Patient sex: F
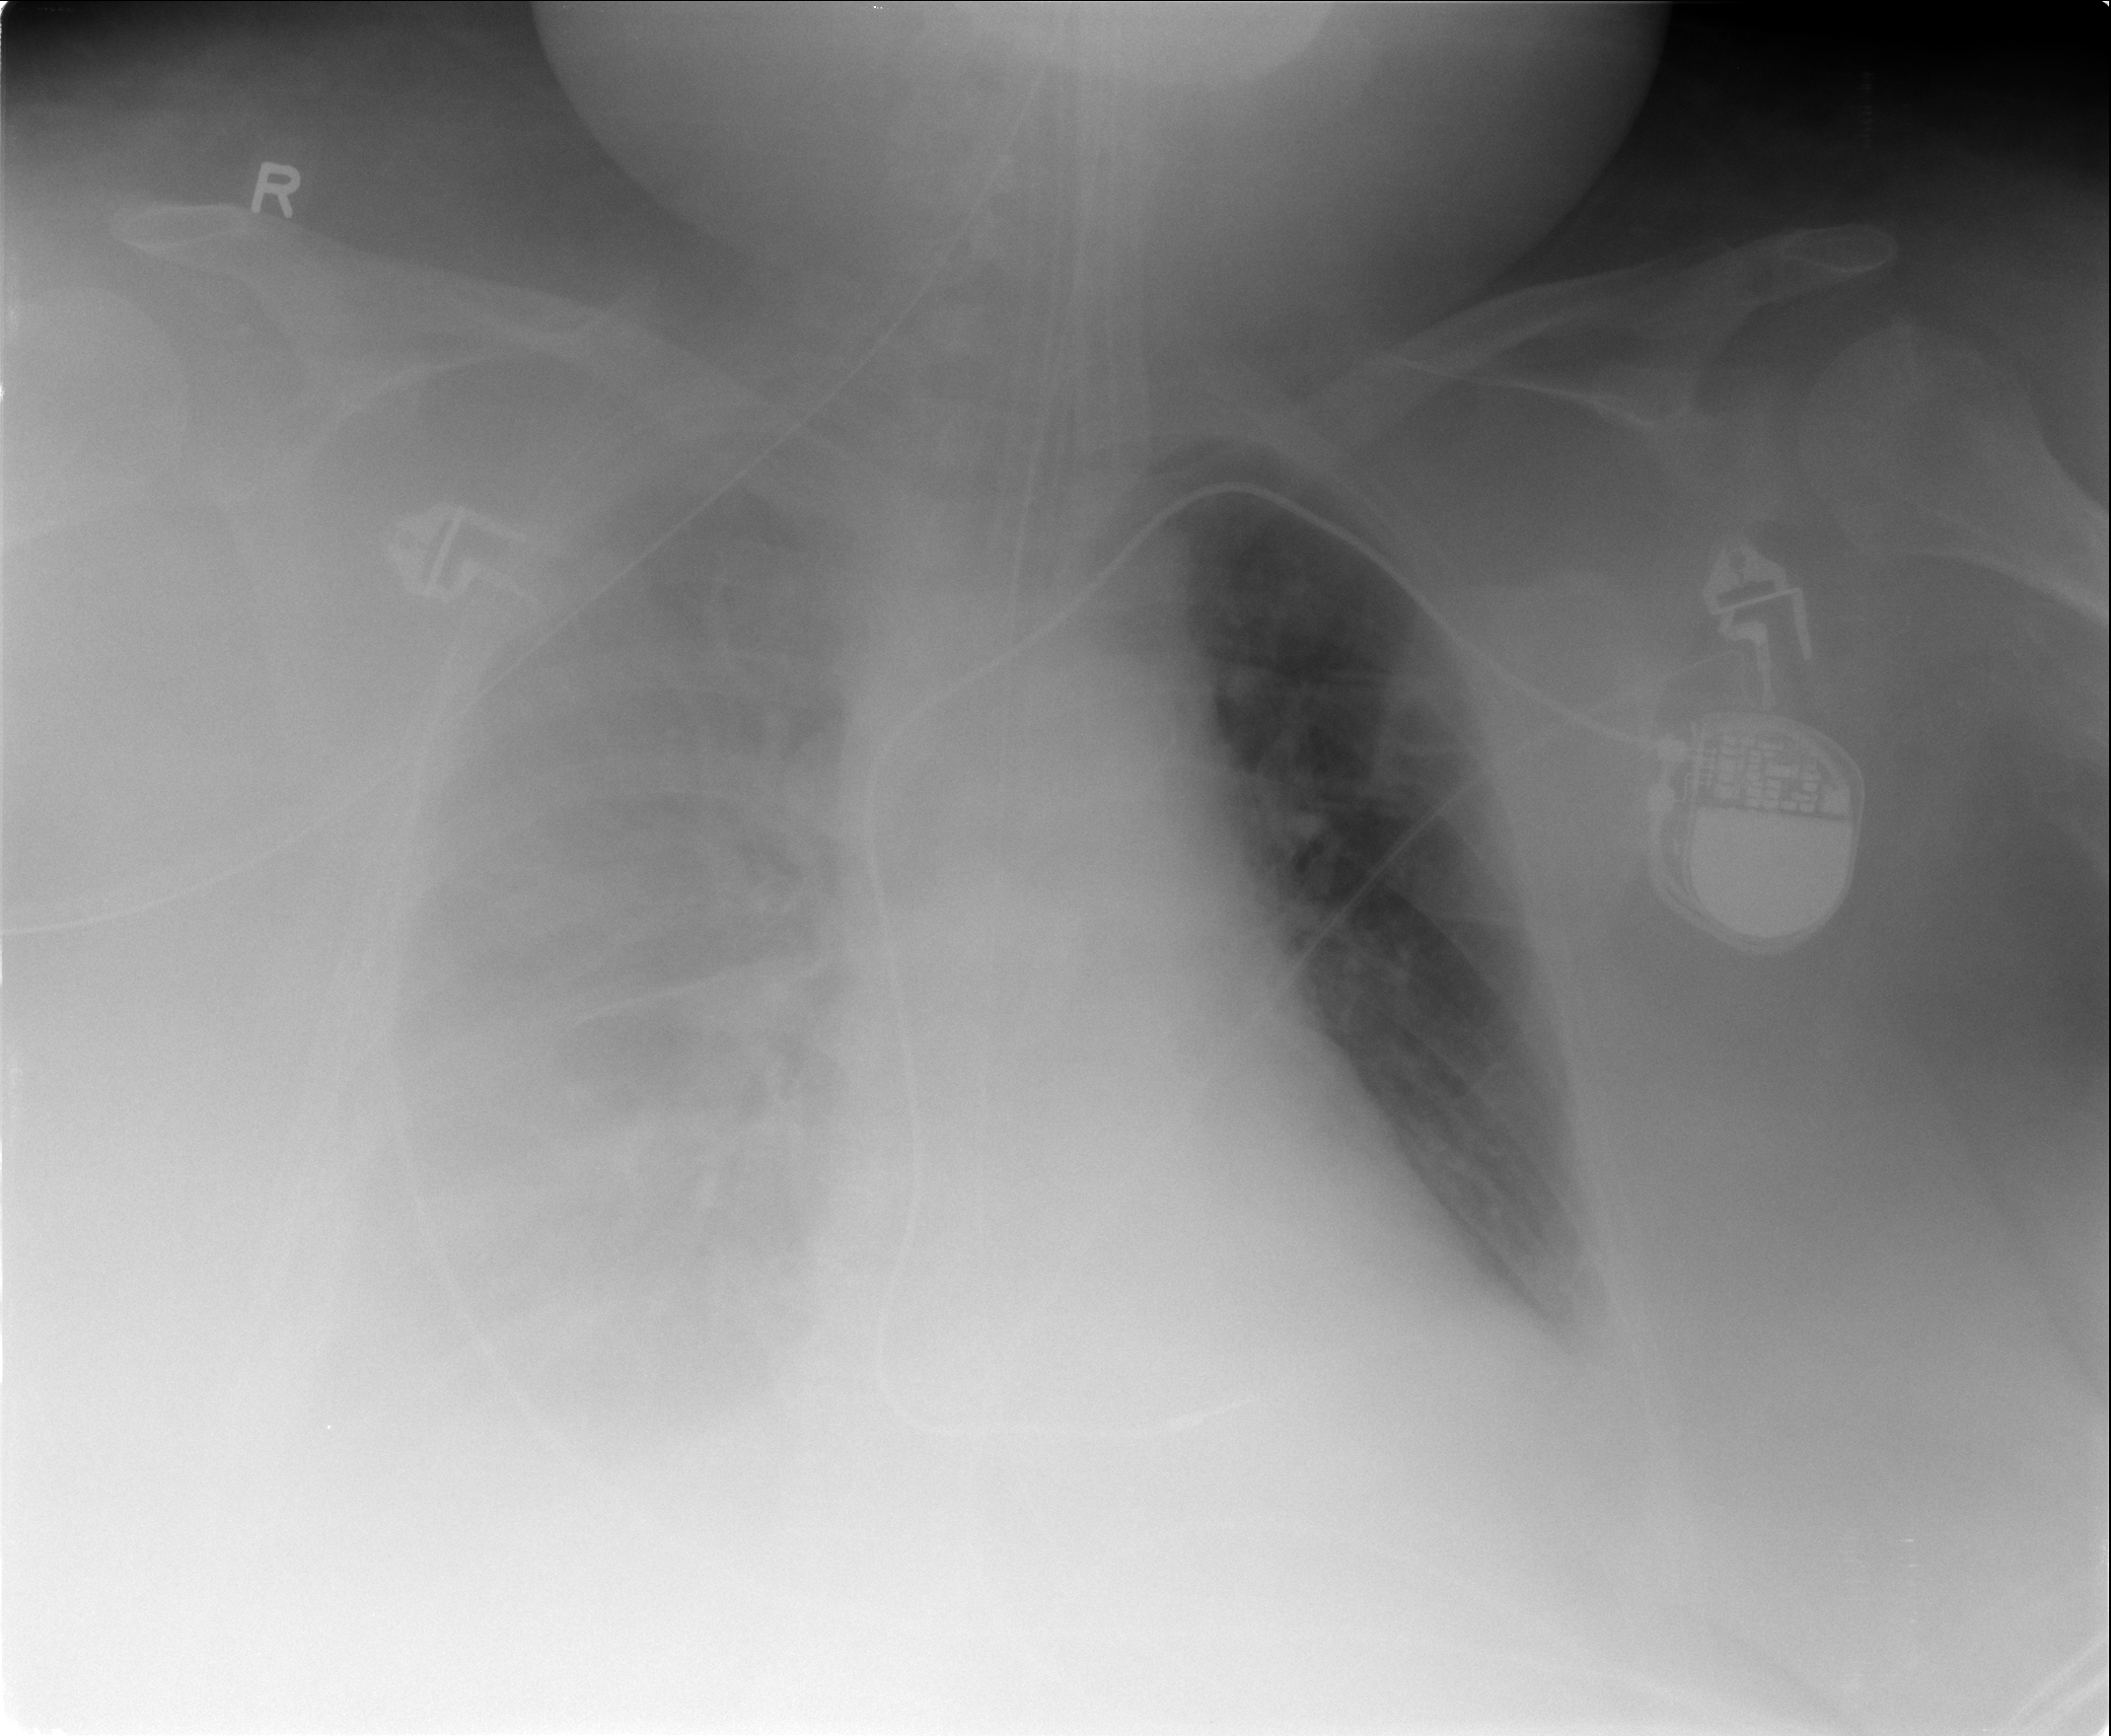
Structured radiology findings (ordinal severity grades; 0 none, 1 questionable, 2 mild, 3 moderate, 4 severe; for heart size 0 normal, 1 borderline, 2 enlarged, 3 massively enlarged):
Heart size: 2
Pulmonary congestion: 0
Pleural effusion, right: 3
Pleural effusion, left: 1
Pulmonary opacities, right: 0
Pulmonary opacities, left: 0
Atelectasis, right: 3
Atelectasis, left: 0